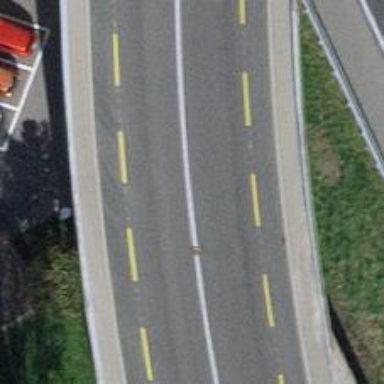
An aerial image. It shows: Tertiary road with asphalt surface crossing bridge. The road has dedicated cycle lane on both sides.